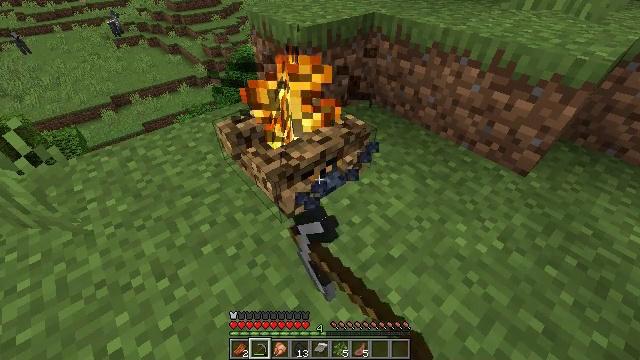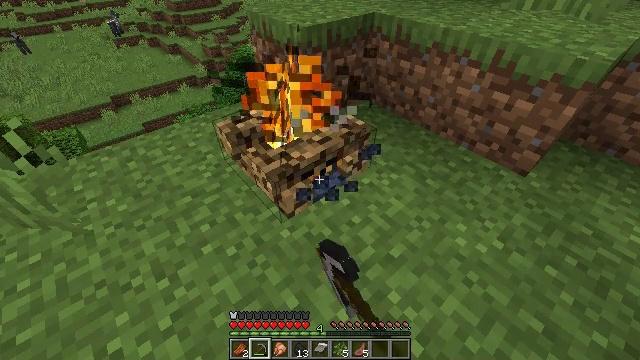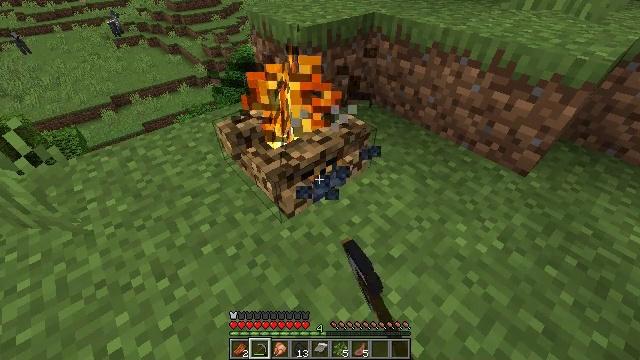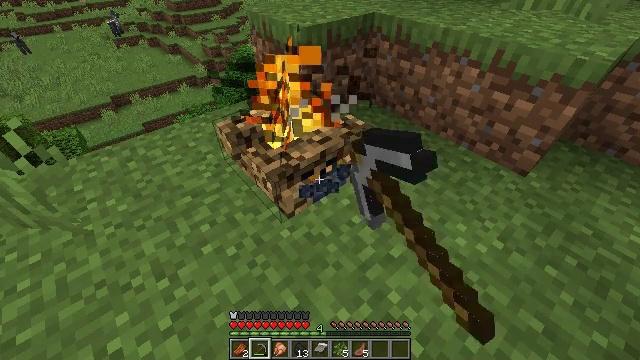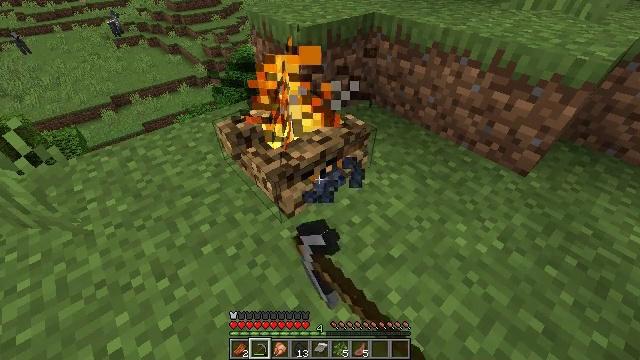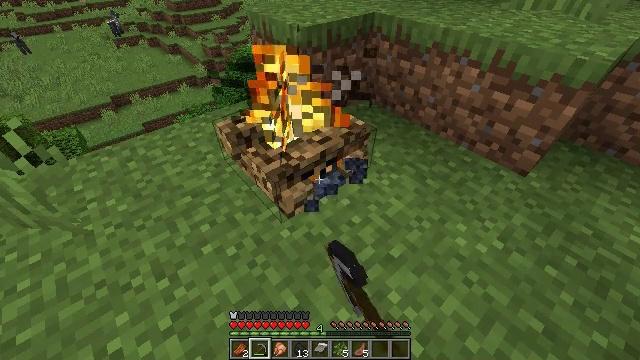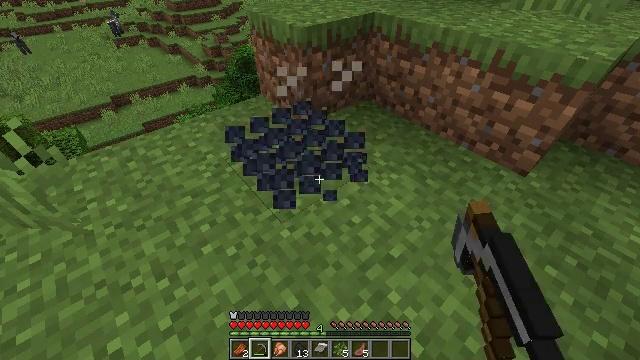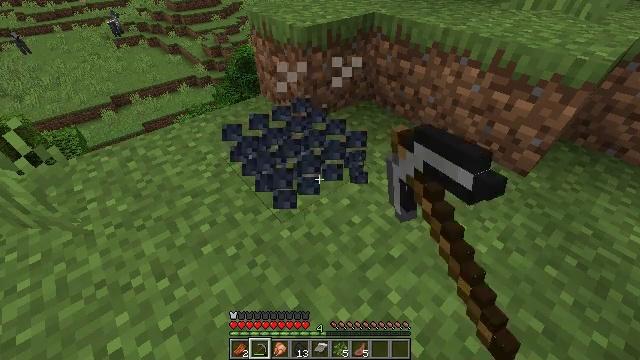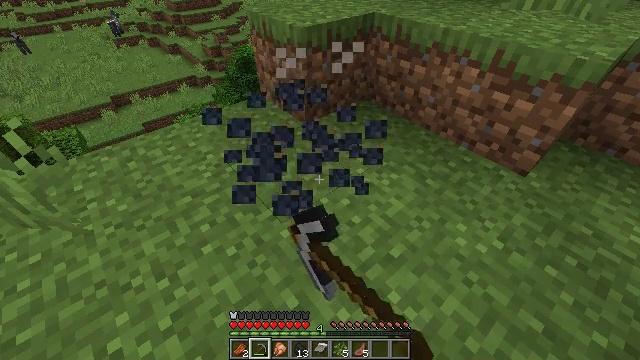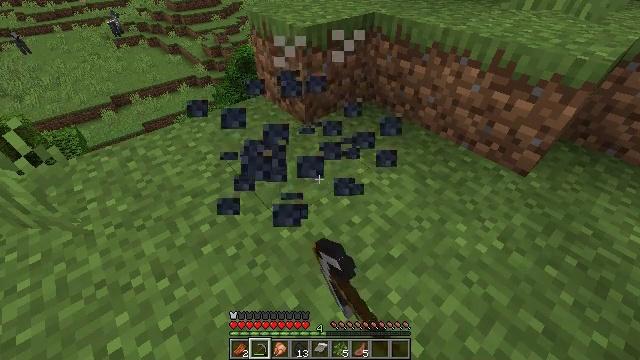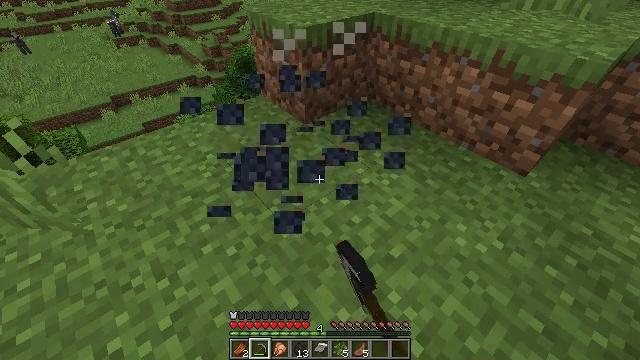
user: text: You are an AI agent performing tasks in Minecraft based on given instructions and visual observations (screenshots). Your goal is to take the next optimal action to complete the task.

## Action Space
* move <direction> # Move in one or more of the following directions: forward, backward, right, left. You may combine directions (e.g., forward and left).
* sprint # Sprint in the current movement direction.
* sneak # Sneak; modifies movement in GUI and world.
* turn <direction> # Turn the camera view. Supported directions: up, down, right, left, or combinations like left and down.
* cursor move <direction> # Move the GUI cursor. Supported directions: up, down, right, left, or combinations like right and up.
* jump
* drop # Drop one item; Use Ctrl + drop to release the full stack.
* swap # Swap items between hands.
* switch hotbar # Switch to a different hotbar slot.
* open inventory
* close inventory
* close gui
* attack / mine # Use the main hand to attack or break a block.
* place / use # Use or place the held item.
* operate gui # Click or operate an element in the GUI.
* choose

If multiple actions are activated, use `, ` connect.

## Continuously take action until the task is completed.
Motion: motion action
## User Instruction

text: Extinguish and mine the campfire.
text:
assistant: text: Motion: attack / mine
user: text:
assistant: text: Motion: attack / mine
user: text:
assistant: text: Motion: attack / mine
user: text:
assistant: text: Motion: attack / mine
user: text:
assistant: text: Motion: attack / mine
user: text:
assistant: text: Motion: attack / mine
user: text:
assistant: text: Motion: no_op
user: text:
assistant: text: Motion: no_op
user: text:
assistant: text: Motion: no_op
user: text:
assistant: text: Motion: no_op
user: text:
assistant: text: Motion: no_op